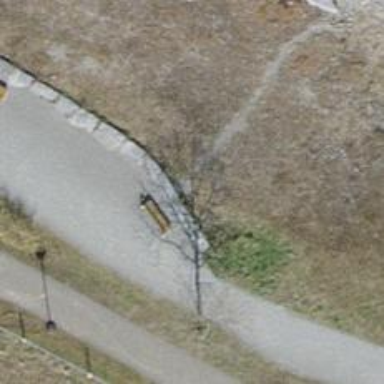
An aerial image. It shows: Bench for seating.